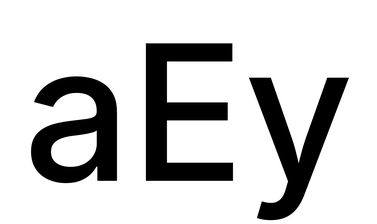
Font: Inter_Medium